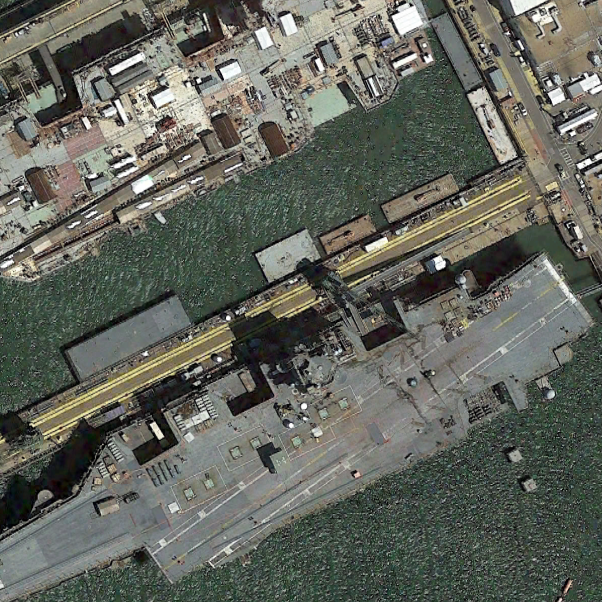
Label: aircraft_carrier